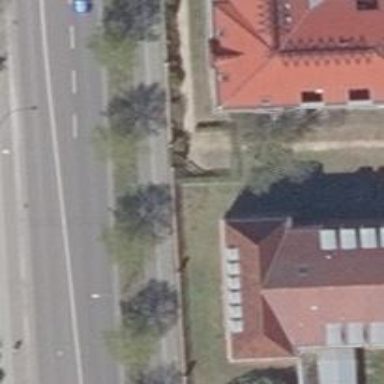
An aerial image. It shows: Asphalt path with designated cycle lane.